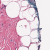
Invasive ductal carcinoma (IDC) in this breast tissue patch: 0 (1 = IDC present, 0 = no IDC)